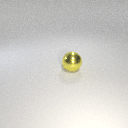
large yellow metal sphere